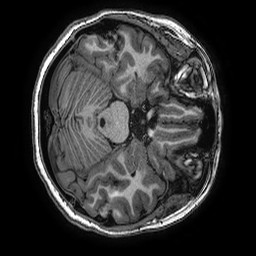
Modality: T1w
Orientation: axial
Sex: female
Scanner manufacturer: ge
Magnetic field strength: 3 T
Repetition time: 0.0077 s
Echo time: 0.003436 s